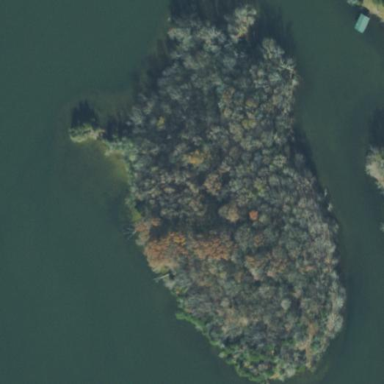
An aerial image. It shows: Islet.